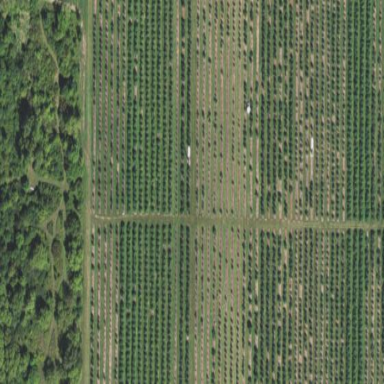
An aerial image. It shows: Orchard.